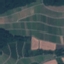
Land use / land cover class: PermanentCrop